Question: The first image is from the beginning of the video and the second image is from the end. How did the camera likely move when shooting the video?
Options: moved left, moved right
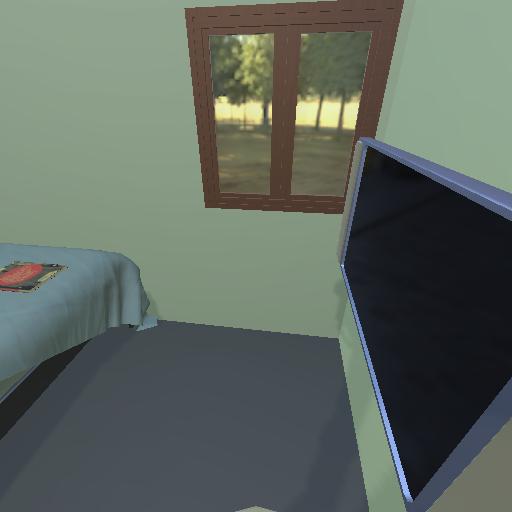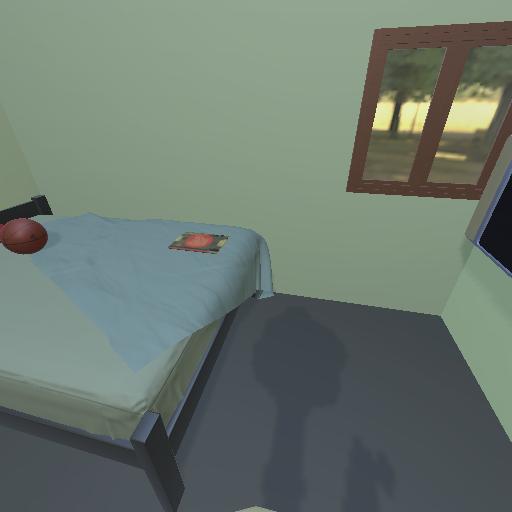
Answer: moved left